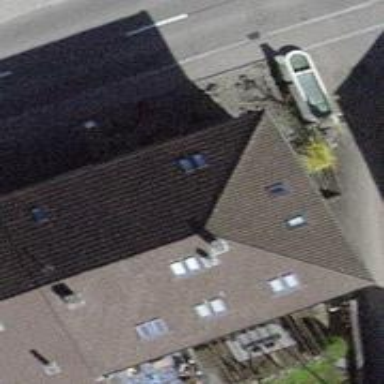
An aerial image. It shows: Building with tiled roof.